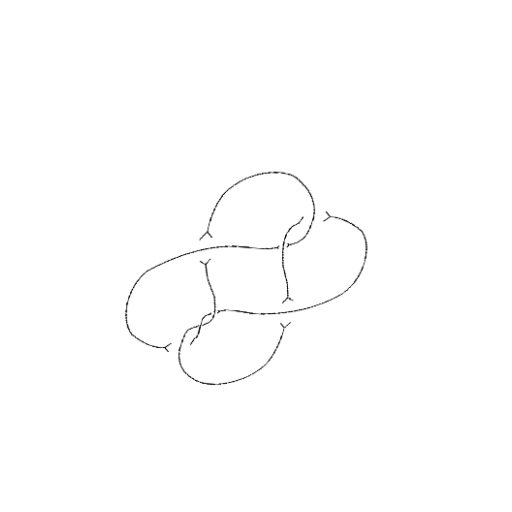
Crossing number: 7